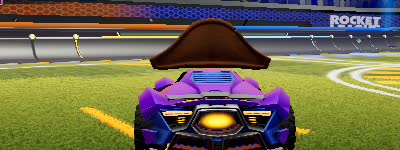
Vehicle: werewolf